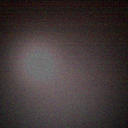
Screen state: off